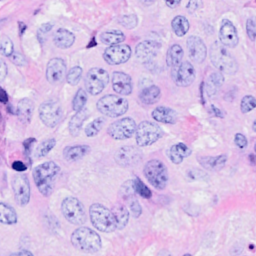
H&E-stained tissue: Breast